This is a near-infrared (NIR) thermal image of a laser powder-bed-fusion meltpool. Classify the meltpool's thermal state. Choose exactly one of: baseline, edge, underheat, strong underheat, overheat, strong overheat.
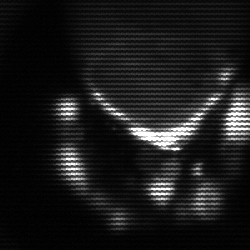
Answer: edge